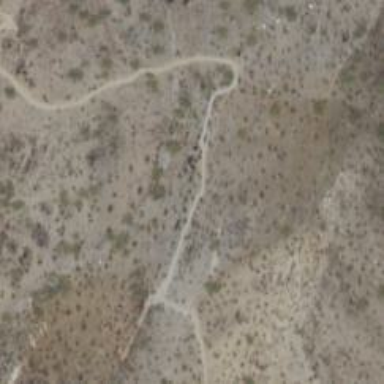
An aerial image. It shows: Hiking trail path.